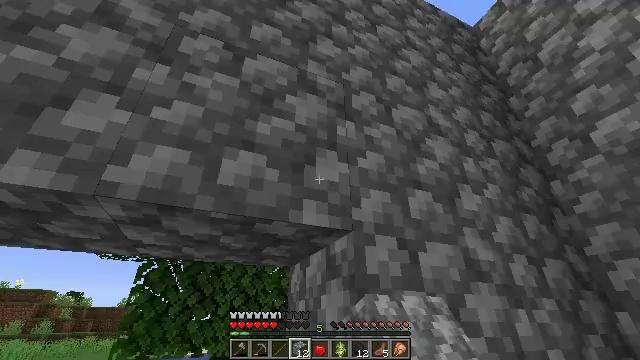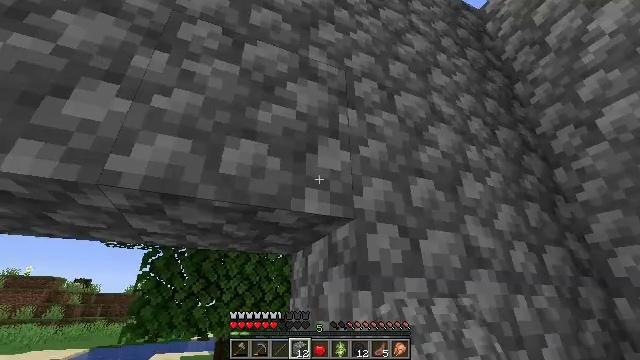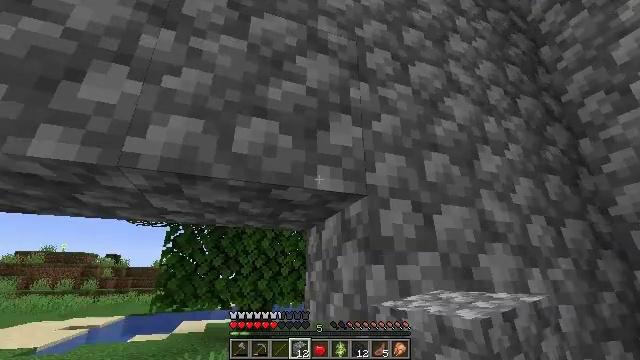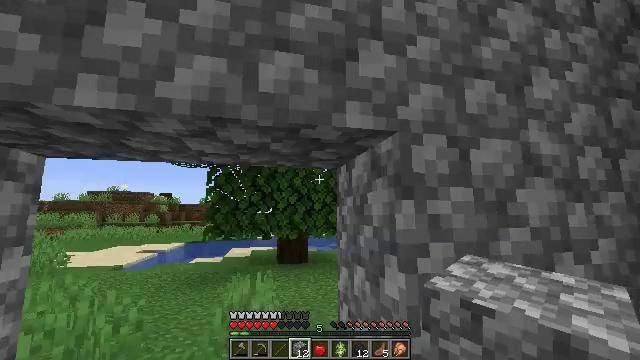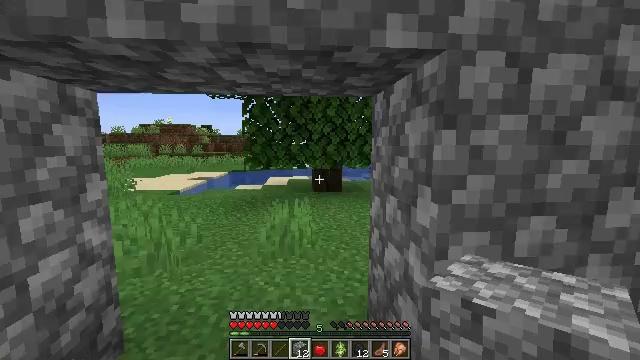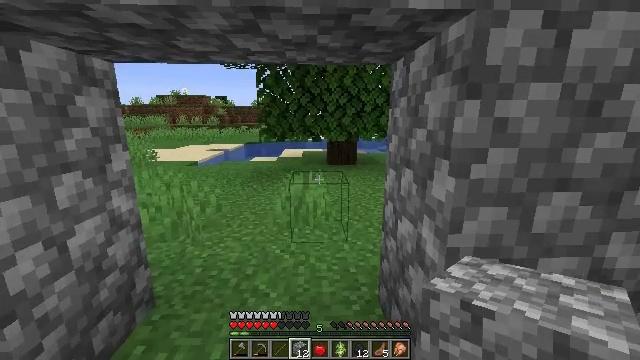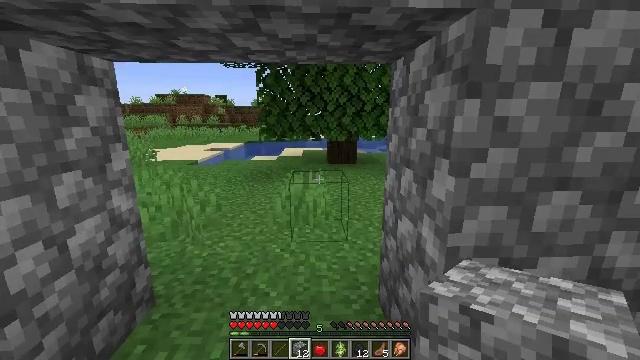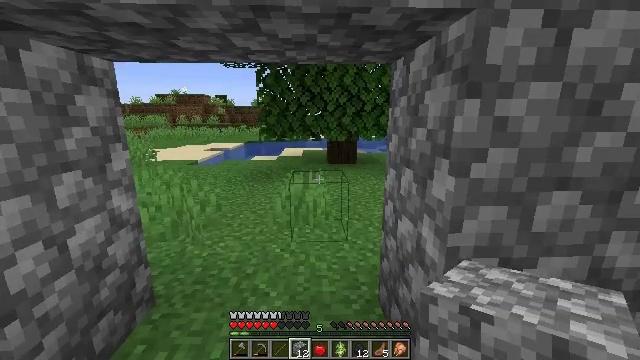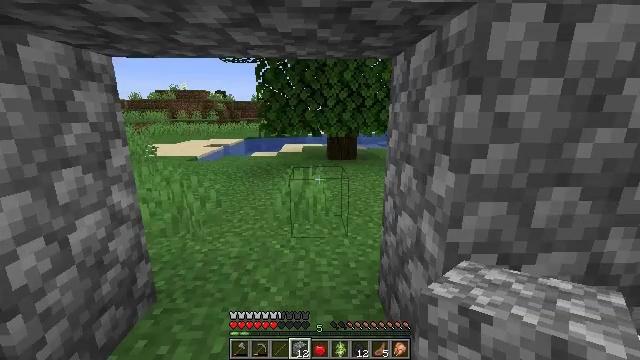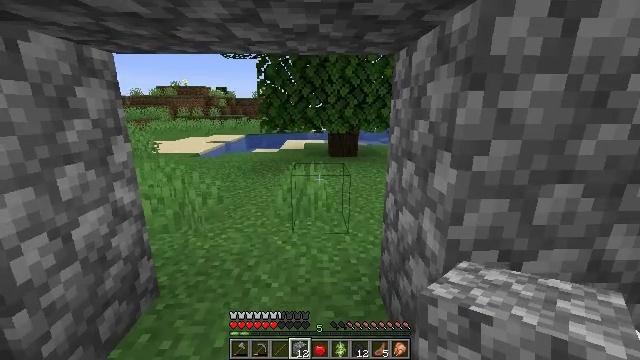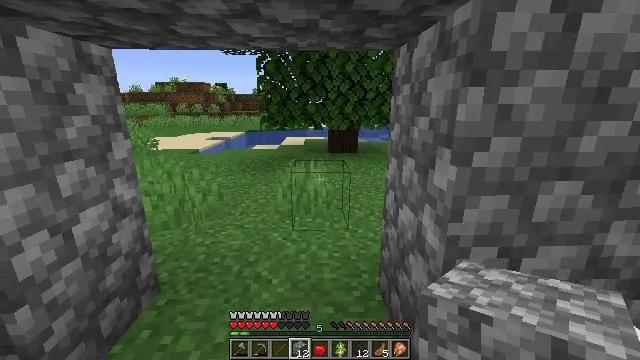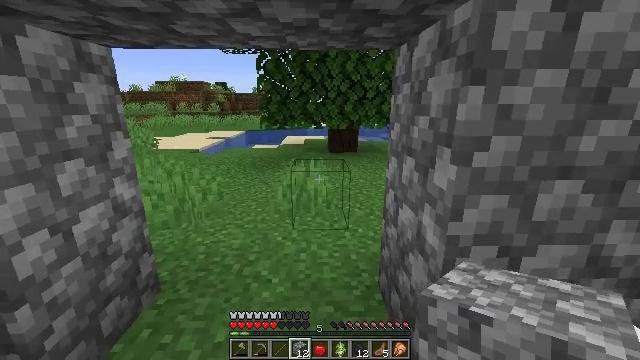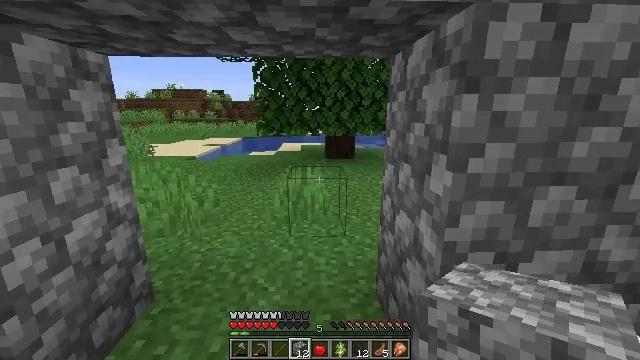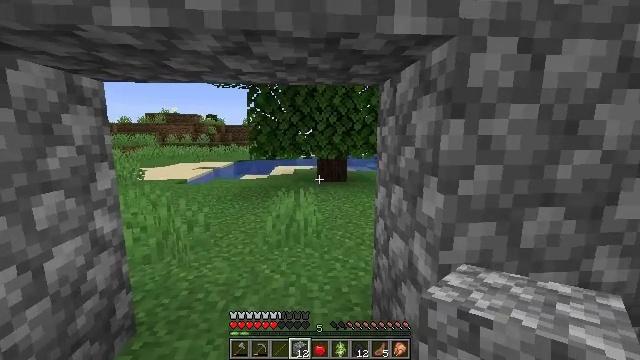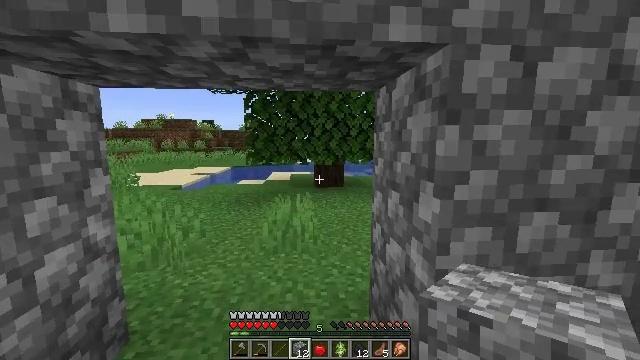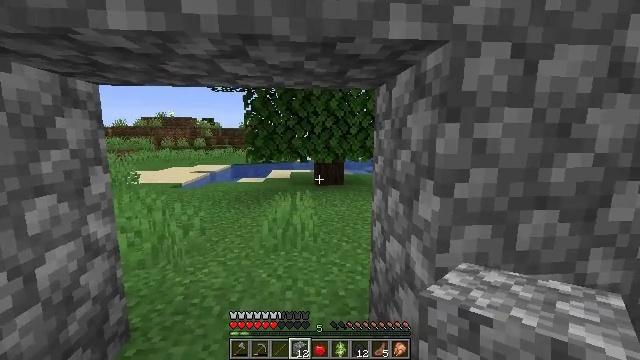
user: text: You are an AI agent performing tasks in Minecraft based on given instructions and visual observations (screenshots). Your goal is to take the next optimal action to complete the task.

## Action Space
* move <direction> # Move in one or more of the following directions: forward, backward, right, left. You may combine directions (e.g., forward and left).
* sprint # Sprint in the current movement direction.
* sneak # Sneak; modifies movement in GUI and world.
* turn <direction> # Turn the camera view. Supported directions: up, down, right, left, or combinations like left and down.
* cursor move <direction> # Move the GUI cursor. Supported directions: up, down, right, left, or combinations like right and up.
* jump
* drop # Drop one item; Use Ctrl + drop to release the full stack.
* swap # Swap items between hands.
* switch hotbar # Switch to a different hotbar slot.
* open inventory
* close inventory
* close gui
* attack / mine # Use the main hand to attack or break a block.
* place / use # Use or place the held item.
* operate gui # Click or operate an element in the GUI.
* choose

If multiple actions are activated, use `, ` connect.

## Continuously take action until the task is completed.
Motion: motion action
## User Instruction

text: Break the grass block.
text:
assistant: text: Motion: turn down
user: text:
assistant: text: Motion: turn left and down
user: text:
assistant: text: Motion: turn left and down
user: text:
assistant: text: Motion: turn left and down
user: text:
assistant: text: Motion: turn left and down
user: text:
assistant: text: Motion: no_op
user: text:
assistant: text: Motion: no_op
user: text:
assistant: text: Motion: no_op
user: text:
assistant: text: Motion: no_op
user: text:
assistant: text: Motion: no_op
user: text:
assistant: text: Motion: no_op
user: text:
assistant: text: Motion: turn up
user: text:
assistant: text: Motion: turn right and up
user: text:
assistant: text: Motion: turn up
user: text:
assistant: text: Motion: no_op
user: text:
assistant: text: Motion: move back, turn left and down
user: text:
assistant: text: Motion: move back, turn left and down
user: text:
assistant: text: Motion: move back and move left, turn left and down
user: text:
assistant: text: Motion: move back and move left, turn left and down
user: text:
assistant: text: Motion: move back and move left, turn down
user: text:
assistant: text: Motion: turn right and down
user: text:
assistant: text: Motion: turn right and down
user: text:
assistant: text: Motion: turn right and down
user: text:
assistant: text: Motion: move forward
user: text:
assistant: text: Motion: move forward
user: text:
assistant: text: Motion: move forward
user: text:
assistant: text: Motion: move forward, turn down
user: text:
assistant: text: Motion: no_op
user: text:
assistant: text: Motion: no_op
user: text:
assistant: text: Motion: no_op